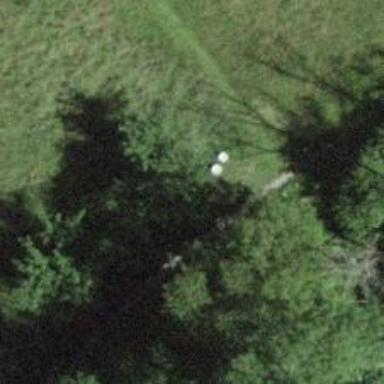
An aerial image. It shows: Path covered with grass.